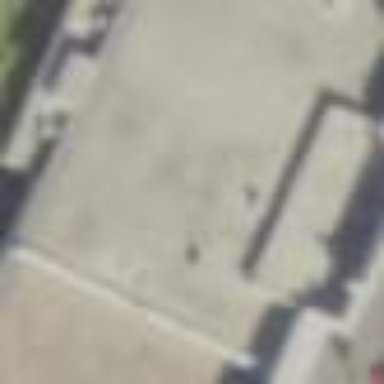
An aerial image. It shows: Building that houses furniture shop.